Field crop: maize
Growth stage: 2
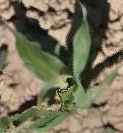
Species: maize